Current action and preconditions to check: path_clear

Your task: For each precondition in the list above, predict whether it will hold at this action.

Consider the current scene as observed from the mobile robot's camera, and analyze the predicted future states of all dynamic agents (e.g., people, animals, vehicles, or any moving entities) within the NEXT SECOND.

IMPORTANT: Only answer "very likely" if you are absolutely certain—based on strong, clear evidence—that a dynamic agent will violate the precondition in the predicted future state. Do NOT answer "very likely" for unlikely, ambiguous, or low-probability risks.

Ask yourself for each precondition: Is there a high probability, with clear and convincing evidence, that the predicted future states of any dynamic agent will interfere with the predicted future state of the currently executing action within the NEXT SECOND, causing that precondition to fail?

Assess the risk level based on these predictions. Use "likely" or "very likely" if motions create a clear risk of interference.

Use "neutral" or "improbable" if agents are nearby but their predicted paths are clearly diverging or non-conflicting.

Failure Risk Categories: "very improbable", "improbable", "neutral", "likely", "very likely"

Answer Format: Output ONLY the probability_of_failure value from these categories: "very improbable", "improbable", "neutral", "likely", "very likely"

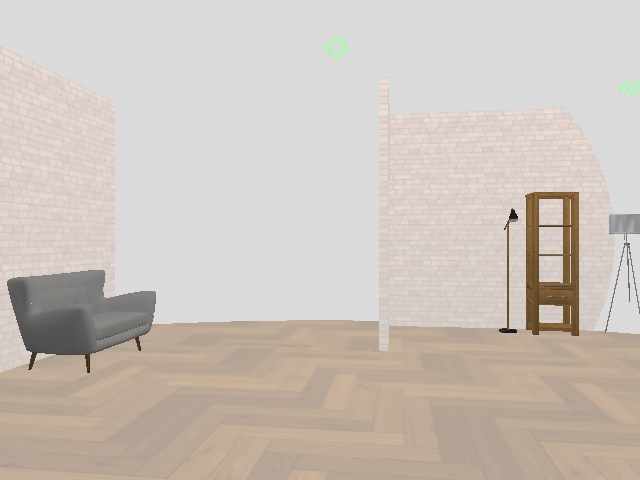

Answer: very improbable